Question: I have a flash movie, height = 151px width = 228, this is placed within a table cell (
cellpadding = 0 cellspacing = 0 vertical-align = top), but when it displays within the explorer windows there is a white space about 20px above the flash movie. I want the flash movie to appear directly under the grey lines.
Here is a screen shot of the current issue:

Here is my code for this page:
'''
<table style="width: 900px; vertical-align: top;" cellpadding="0" cellspacing="0">
<tr>
<td style="width: 900px; height: 306;" colspan="6" valign="bottom">
<object classid="clsid:D27CDB6E-AE6D-11cf-96B8-444553540000" codebase="http://download.macromedia.com/pub/shockwave/cabs/flash/swflash.cab#version=6,0,29,0" width="880" height="306">
<param name="movie" value="AFM/opening_HKA.swf" />
<param name="quality" value="high" />
<param name="wmode" value="opaque" />
<embed src="AFM/opening_HKA.swf" quality="high" wmode="transparent" pluginspage="http://www.macromedia.com/go/getflashplayer" type="application/x-shockwave-flash" width="880" height="306"></embed>
</object>
</td>
</tr>
<tr>
<td style="width: 355px; height: 151px; font-family: Verdana; font-size: 10pt; padding-left: 35px; padding-top: 7px; text-align: left; vertical-align: top;">
HK America LLC is a leading portfolio investment group. HK America is an active
private investment partnership that uses strategies with the goal of generating high
returns again commercial dwellings.
</td>
<td style="width: 80px; height: 151px;"></td>
<td style="width: 228px; height: 151px; padding: 0 0 0 0; margin: 0 0 0 0; vertical-align: top; text-align: left; border-top-color: Silver; border-top-width: 1px; border-top-style: solid;">
<object classid="clsid:D27CDB6E-AE6D-11cf-96B8-444553540000" codebase="http://download.macromedia.com/pub/shockwave/cabs/flash/swflash.cab#version=6,0,29,0" width="228px">
<param name="movie" value="AFM/button_HKA_Timeline.swf" />
<param name="quality" value="high" />
<embed src="AFM/button_HKA_Timeline.swf" quality="high" wmode="transparent" pluginspage="http://www.macromedia.com/go/getflashplayer" type="application/x-shockwave-flash" width="228px""></embed>
</object>
</td>
<td style="width: 25px; height: 151px;"></td>
<td style="width: 228px; height: 151px; vertical-align: top; text-align: left; border-top-color: Silver; border-top-width: 1px; border-top-style: solid;">
<object classid="clsid:D27CDB6E-AE6D-11cf-96B8-444553540000" codebase="http://download.macromedia.com/pub/shockwave/cabs/flash/swflash.cab#version=6,0,29,0" width="228">
<param name="movie" value="AFM/button_HKA_Opportunities.swf" />
<param name="quality" value="high" />
<embed src="AFM/button_HKA_Opportunities.swf" quality="high" wmode="transparent" pluginspage="http://www.macromedia.com/go/getflashplayer" type="application/x-shockwave-flash" width="228"></embed>
</object>
</td>
<td style="width: 35px;"></td>
</tr>
</table>
'''
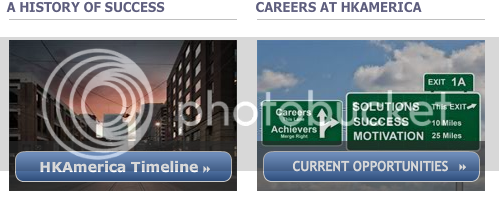
Answer: Could you post some of your code so we know exactly what you are doing. Based on your information I could assume that:
- - - -